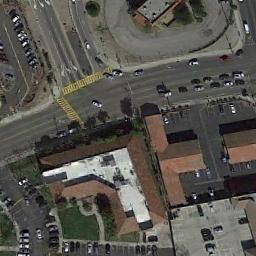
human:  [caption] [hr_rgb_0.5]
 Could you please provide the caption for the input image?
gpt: An intersection with dense traffic is between some buildings and parking lots .

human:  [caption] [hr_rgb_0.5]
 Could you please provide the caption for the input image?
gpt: There are many cars at the intersection .

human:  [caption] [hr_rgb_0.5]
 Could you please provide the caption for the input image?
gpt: There are many moving and waiting vehicles on the road at the intersection, There are many buildings and some trees around the intersection, And many cars are parked in the open space beside the intersection .

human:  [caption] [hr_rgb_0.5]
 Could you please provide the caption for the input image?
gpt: There are many buildings of different shapes and sizes beside the intersection .

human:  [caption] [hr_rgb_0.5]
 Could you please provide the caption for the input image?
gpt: There are some brown buildings and parking lots beside the intersection .